Current action and preconditions to check: trajectory_clear

Your task: For each precondition in the list above, predict whether it will hold at this action.

Consider the current scene as observed from the mobile robot's camera, and analyze the predicted future states of all dynamic agents (e.g., people, animals, vehicles, or any moving entities) within the NEXT SECOND.

IMPORTANT: Only answer "very likely" if you are absolutely certain—based on strong, clear evidence—that a dynamic agent will violate the precondition in the predicted future state. Do NOT answer "very likely" for unlikely, ambiguous, or low-probability risks.

Ask yourself for each precondition: Is there a high probability, with clear and convincing evidence, that the predicted future states of any dynamic agent will interfere with the predicted future state of the currently executing action within the NEXT SECOND, causing that precondition to fail?

Assess the risk level based on these predictions. Use "likely" or "very likely" if motions create a clear risk of interference.

Use "neutral" or "improbable" if agents are nearby but their predicted paths are clearly diverging or non-conflicting.

Failure Risk Categories: "very improbable", "improbable", "neutral", "likely", "very likely"

Answer Format: Output ONLY the probability_of_failure value from these categories: "very improbable", "improbable", "neutral", "likely", "very likely"

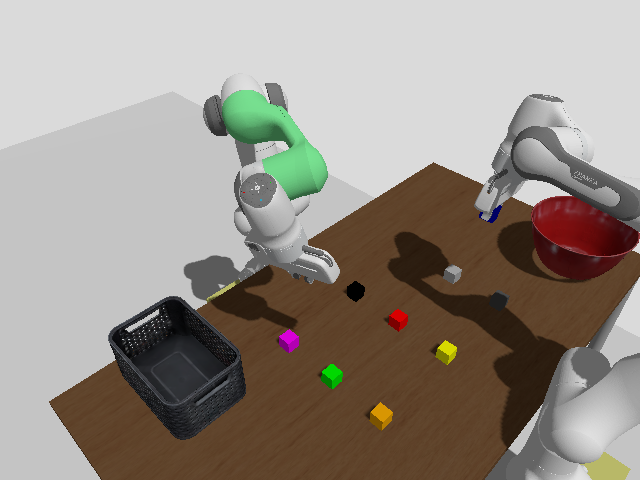

Answer: very improbable